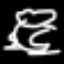
Label: frog